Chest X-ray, AP view. Patient: 57 years old, sex M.
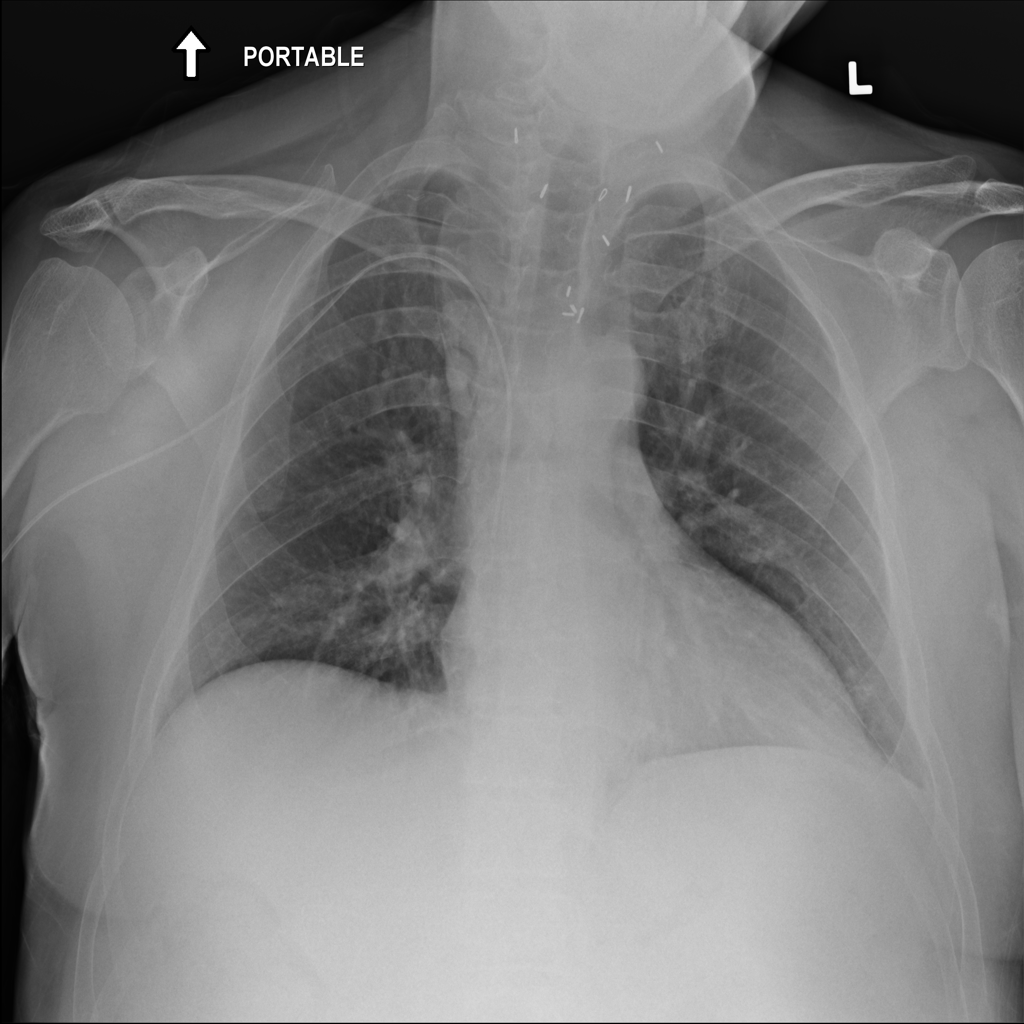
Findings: No Finding